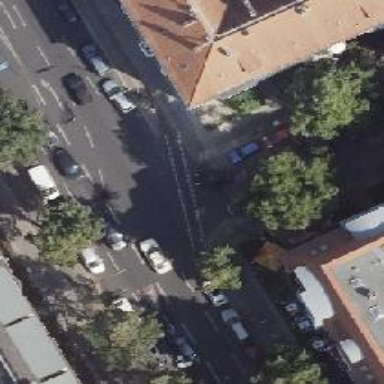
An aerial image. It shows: Unmarked crossing on the road.